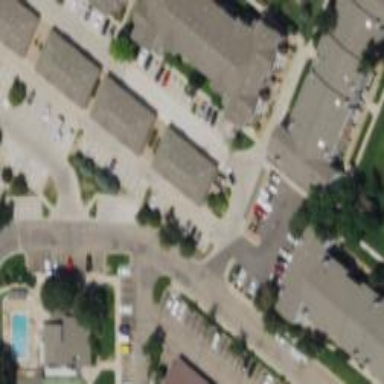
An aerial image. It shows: Living street.